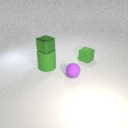
small purple rubber sphere in front of small green rubber cube